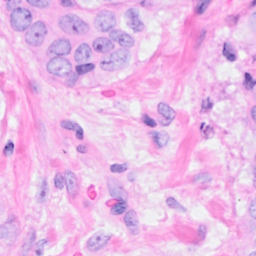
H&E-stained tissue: Breast